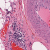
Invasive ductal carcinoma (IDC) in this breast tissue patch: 0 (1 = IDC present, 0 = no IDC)